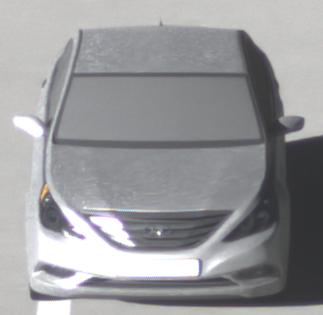
Make: Hyundai
Model: Sonata
Detailed model: Gen. 6 YF
Model produced from: 2009
Model produced until: 2016
Doors: 4
Color: white
Road condition: dry road
Daytime: morning or afternoon
Contrast: high contrast